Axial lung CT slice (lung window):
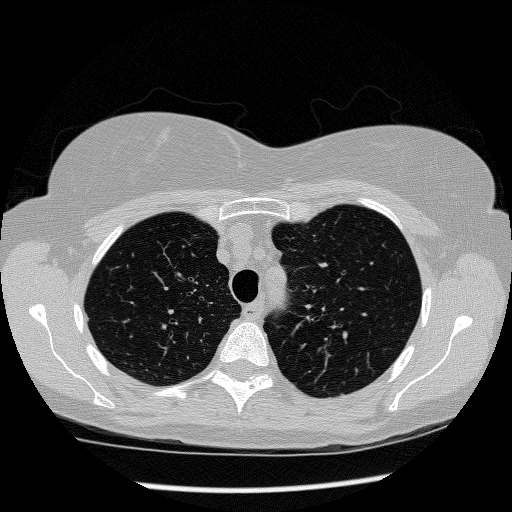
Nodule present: no